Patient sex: M
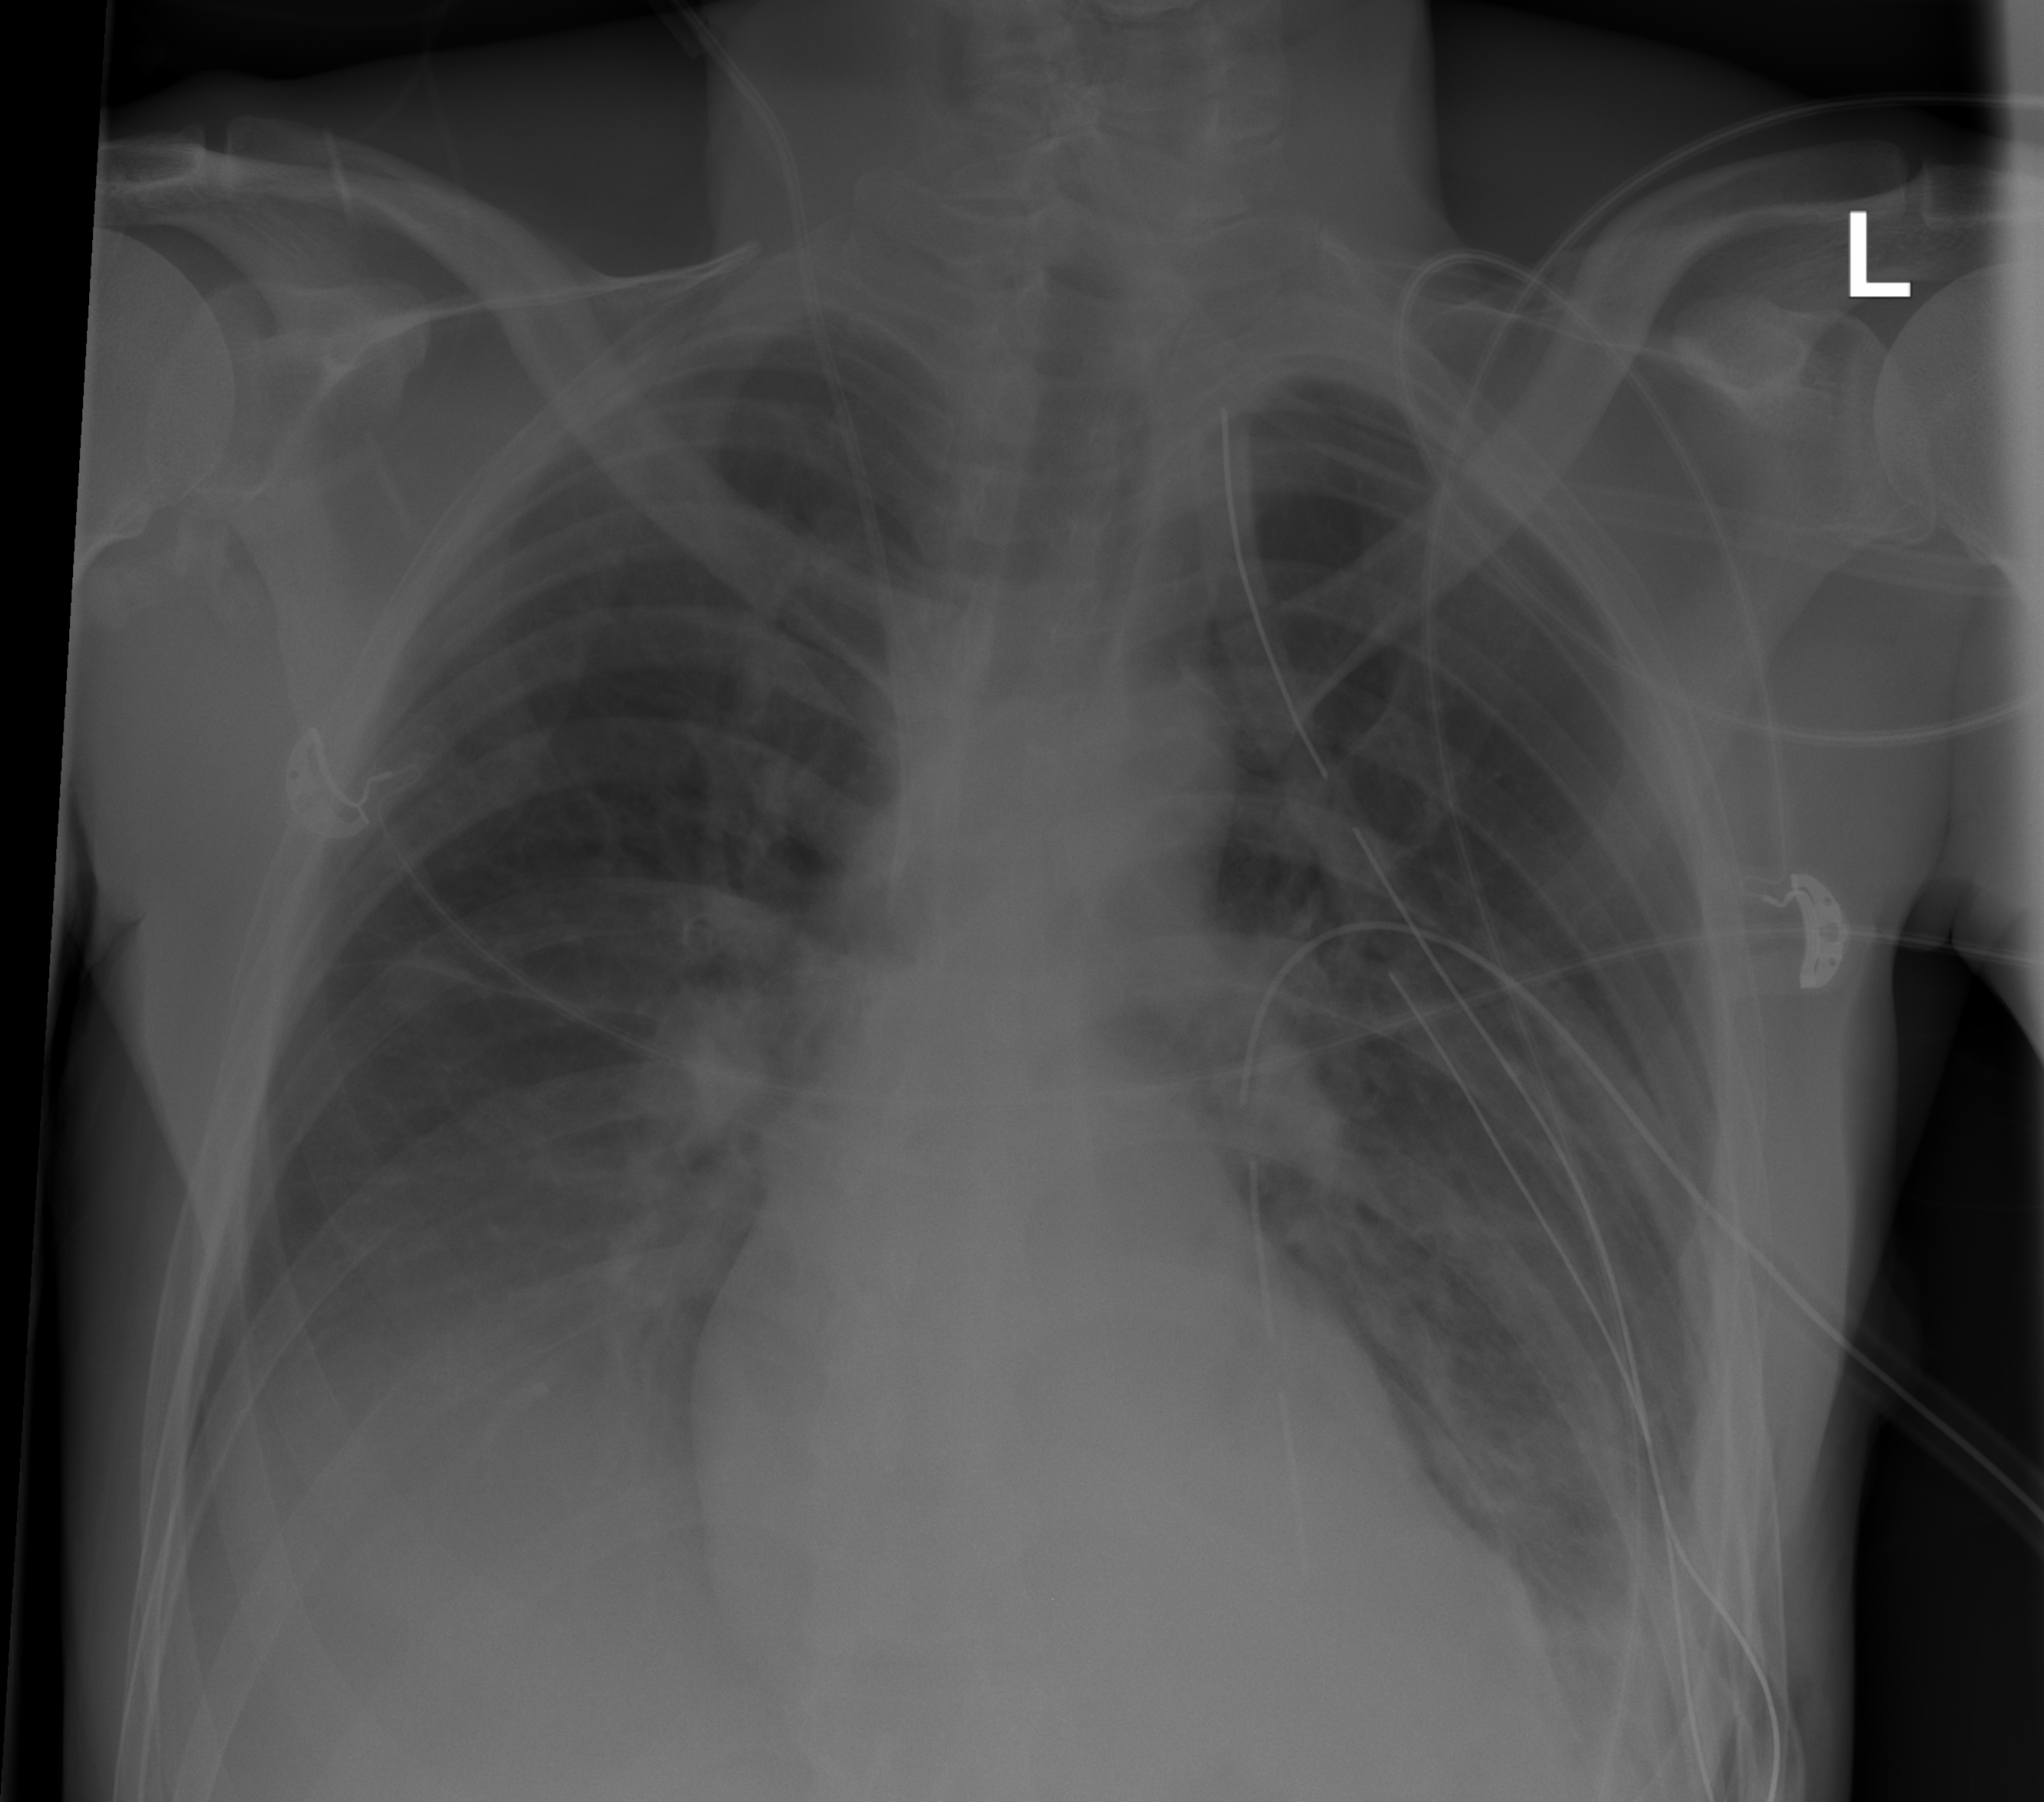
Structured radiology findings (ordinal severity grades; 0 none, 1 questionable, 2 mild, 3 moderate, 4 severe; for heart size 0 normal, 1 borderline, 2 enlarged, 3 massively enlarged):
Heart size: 0
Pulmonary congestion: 0
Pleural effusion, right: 1
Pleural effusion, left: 0
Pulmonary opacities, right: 0
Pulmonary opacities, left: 0
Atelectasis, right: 1
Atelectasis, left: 2